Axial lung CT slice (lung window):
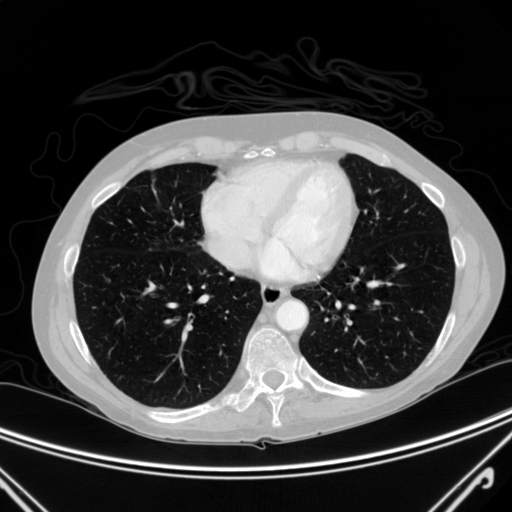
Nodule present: no